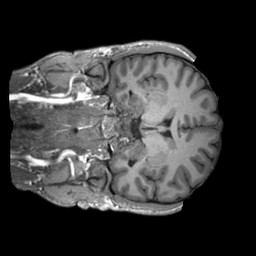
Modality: T1w
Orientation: coronal
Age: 30
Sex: male
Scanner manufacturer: siemens
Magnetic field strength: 3 T
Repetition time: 2.3 s
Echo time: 0.00232 s